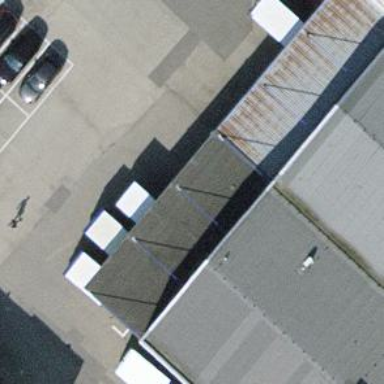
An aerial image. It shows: View of roof of building.